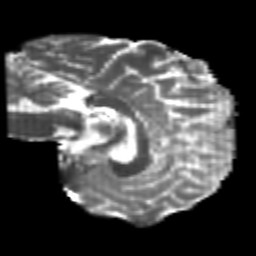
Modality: T2w
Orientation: sagittal
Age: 24
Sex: female
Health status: healthy
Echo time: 0.074 s